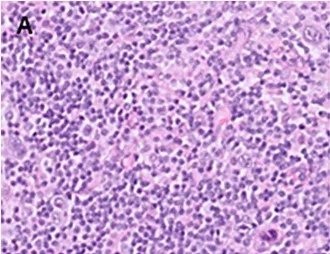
Hematoxylin-eosin stain shows scattered large Hodgkin Reed-Sternberg (HRS) cells in a reactive background of small lymphocytes, histiocytes, and ,sporadic eosinophilic granulocytes.
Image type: pathology (h&e)